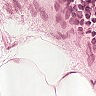
Metastatic tissue present: no